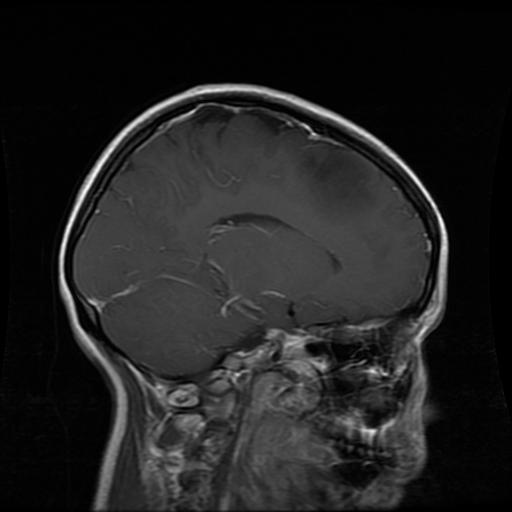
Label: glioma